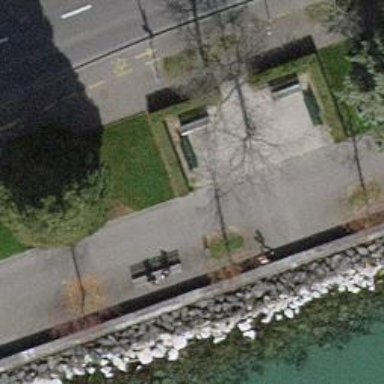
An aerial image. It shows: Bench.